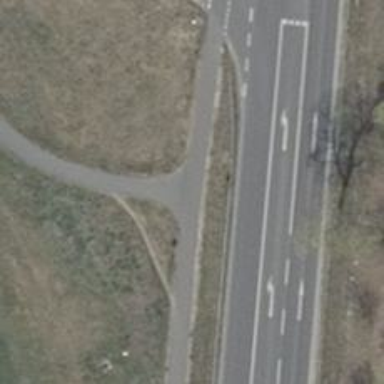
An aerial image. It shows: Asphalt path.